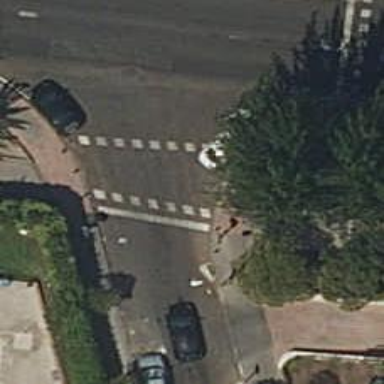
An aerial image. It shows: Road with traffic signals at the crossing.